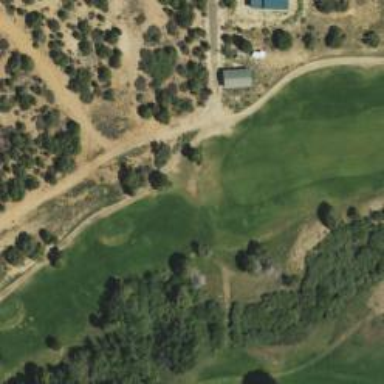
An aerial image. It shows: Path for both roads and golfers.